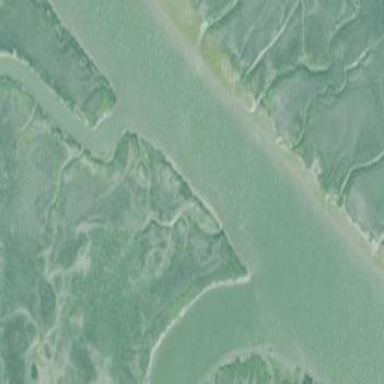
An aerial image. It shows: Saltmarsh wetland with tidal influence.